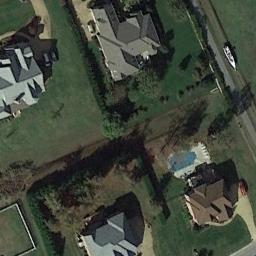
Label: residential